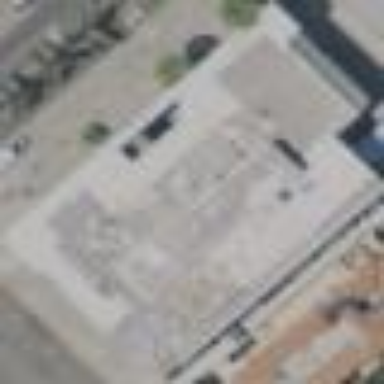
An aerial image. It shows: Retail building.